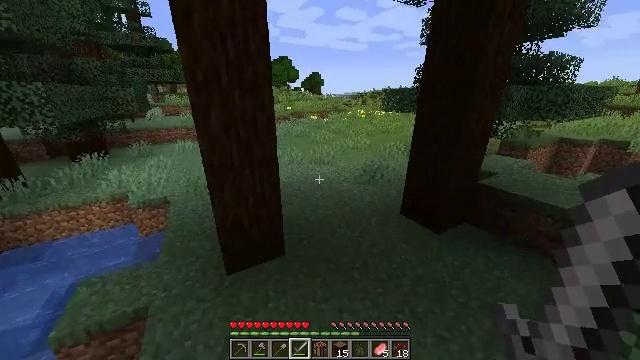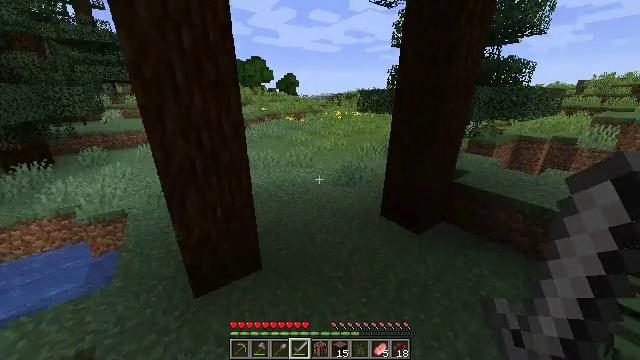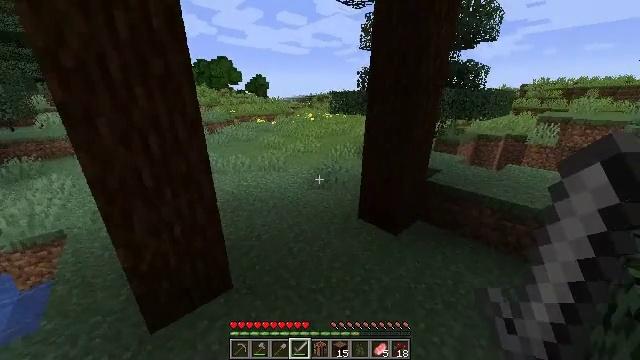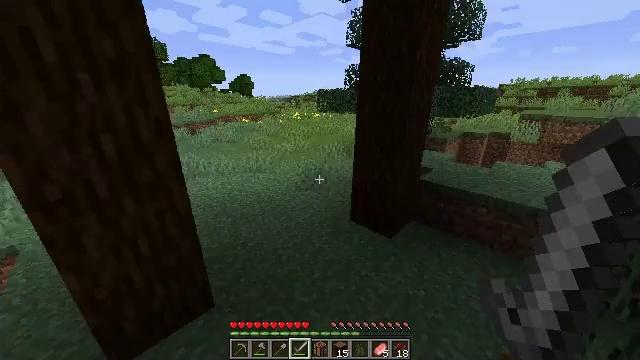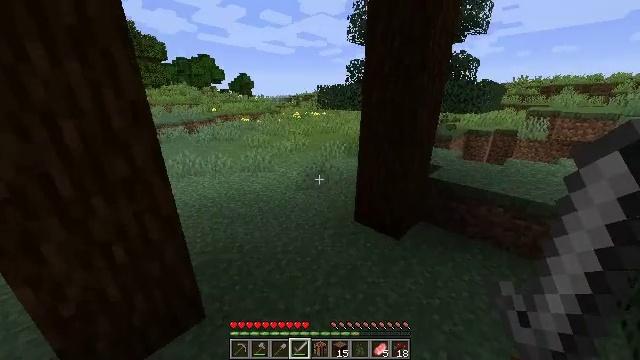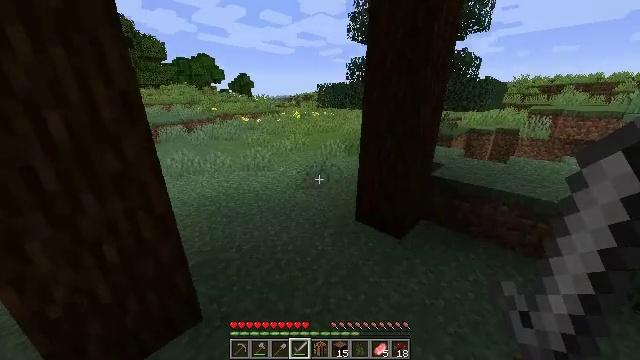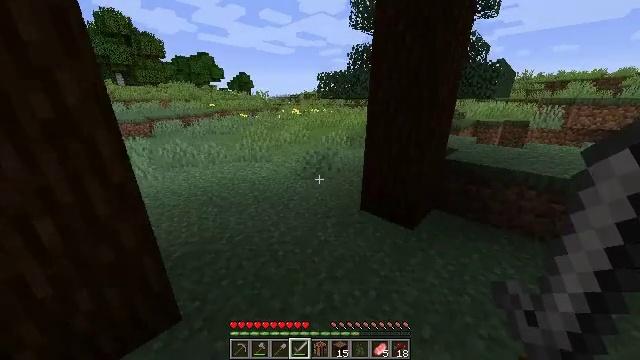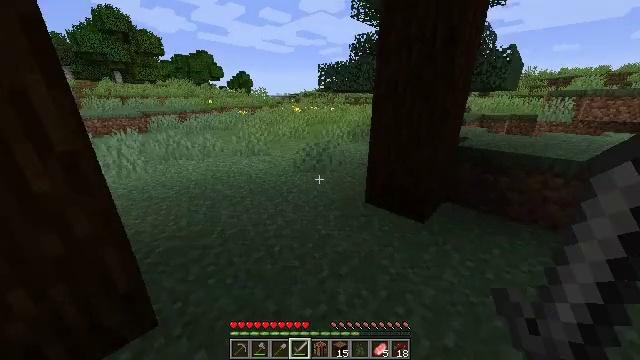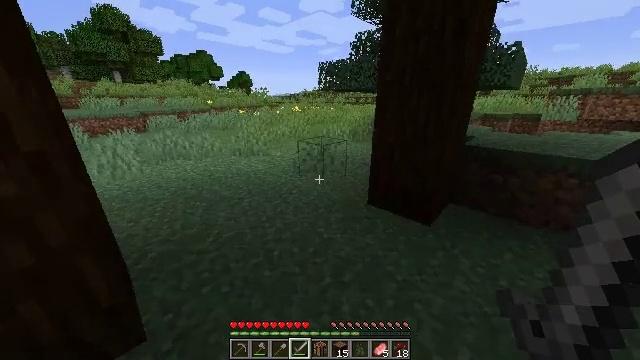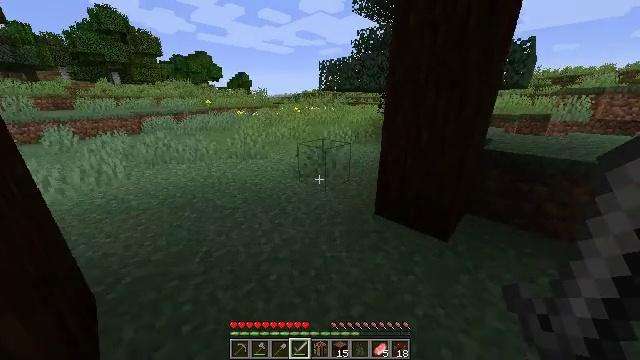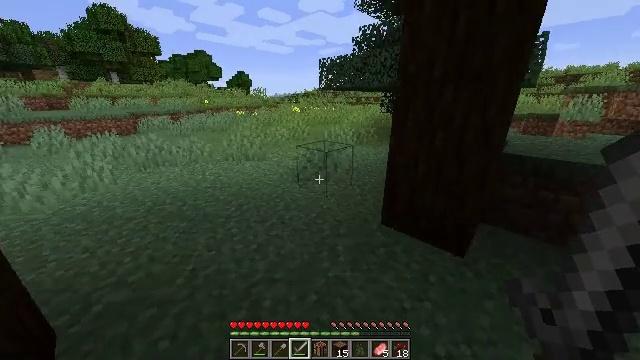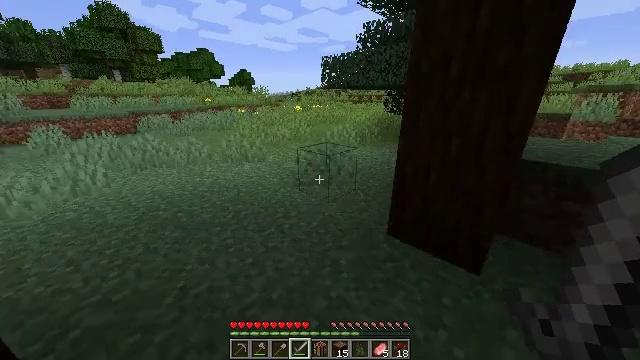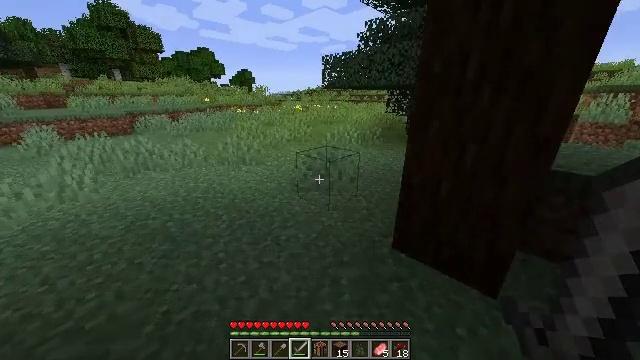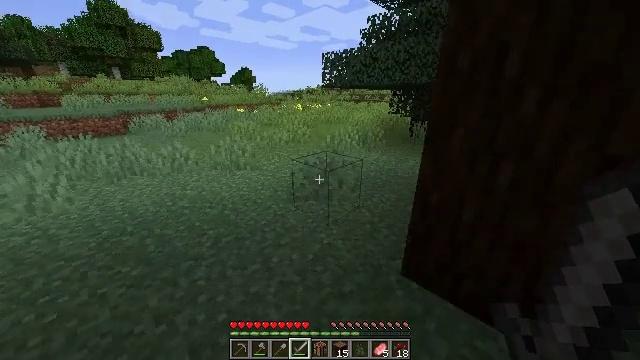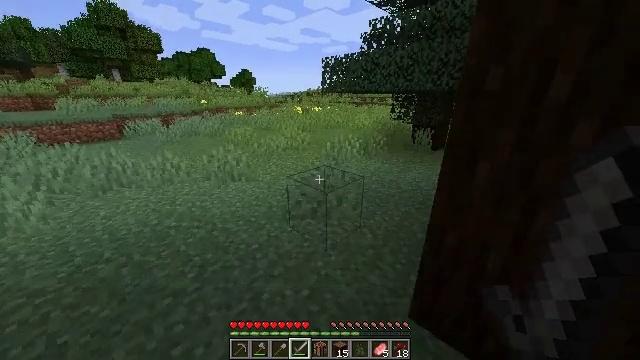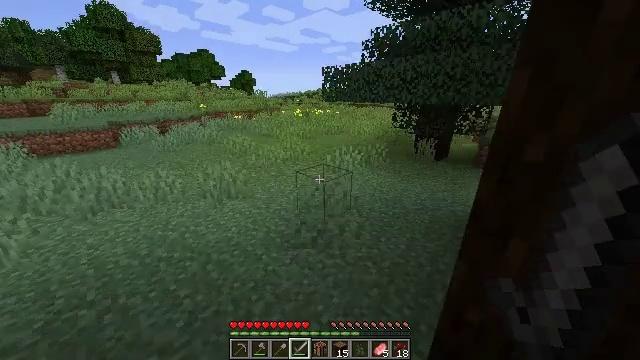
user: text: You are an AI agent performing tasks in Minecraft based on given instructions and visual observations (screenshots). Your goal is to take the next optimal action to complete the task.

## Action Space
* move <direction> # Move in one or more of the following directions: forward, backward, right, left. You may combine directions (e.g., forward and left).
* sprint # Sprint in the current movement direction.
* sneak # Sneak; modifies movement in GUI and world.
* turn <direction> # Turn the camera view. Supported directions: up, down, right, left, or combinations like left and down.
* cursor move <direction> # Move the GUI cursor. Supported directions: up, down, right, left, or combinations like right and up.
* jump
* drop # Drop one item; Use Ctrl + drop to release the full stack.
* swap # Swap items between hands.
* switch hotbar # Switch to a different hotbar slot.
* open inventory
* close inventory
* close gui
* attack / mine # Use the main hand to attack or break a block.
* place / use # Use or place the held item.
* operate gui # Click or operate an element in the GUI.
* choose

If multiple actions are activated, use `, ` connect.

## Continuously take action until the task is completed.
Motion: motion action
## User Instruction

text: Punch the spruce leaves to get saplings.
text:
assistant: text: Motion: move forward, sprint, turn right
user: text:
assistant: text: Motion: move forward, sprint, turn right
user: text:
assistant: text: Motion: move forward, sprint, turn right
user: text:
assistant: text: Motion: move forward, sprint
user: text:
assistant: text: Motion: move forward, sprint
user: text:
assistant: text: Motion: move forward, sprint
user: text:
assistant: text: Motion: move forward, sprint
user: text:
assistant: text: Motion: move forward, sprint
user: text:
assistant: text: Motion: move forward, sprint
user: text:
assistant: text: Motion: move forward, sprint
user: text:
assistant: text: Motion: move forward, sprint
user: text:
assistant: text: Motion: move forward, sprint
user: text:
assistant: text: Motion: move forward, sprint
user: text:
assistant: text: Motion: move forward, sprint, jump
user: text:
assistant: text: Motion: move forward, sprint, jump
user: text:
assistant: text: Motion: move forward, sprint, jump
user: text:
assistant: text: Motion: move forward, sprint, jump
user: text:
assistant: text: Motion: move forward, sprint, jump
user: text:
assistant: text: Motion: move forward, sprint, jump
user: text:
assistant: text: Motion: move forward, sprint, jump
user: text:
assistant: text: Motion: move forward, sprint, jump
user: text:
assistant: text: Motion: move forward, sprint, jump
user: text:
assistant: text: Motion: move forward, sprint
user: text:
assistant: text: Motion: move forward, sprint, turn left
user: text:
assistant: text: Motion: move forward, sprint, turn left and up
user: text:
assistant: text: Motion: move forward, sprint, turn left and up
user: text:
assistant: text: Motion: move forward, sprint, turn left
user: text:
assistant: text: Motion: move forward, sprint, turn left
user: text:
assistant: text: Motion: move forward, sprint, turn left
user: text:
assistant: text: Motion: move forward and move right, sprint, turn left